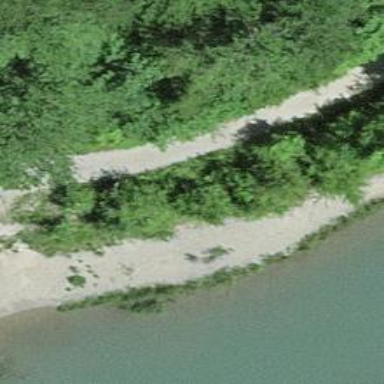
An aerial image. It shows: Path surfaced with fine gravel.